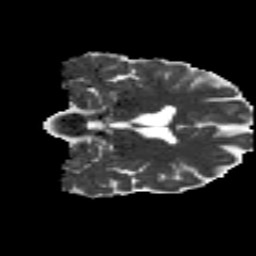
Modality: MD
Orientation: coronal
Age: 27
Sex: male
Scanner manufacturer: siemens
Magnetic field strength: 3 T
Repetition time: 8.8 s
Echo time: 0.085 s